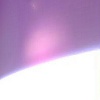
Label: sunburn